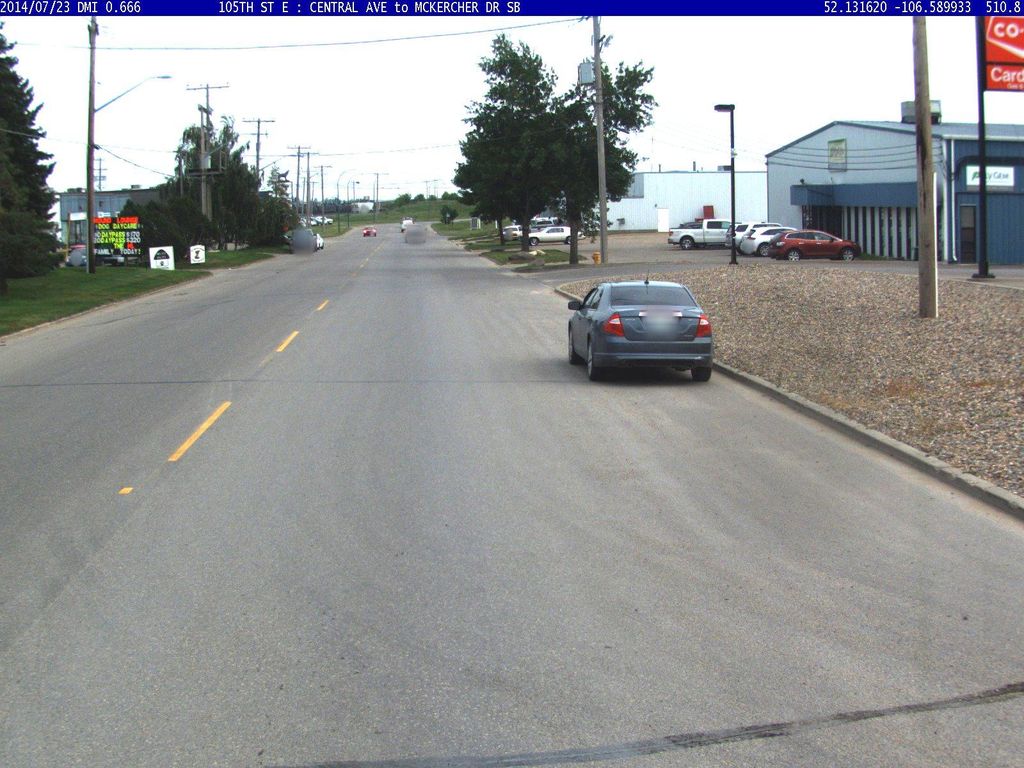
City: saskatoon